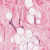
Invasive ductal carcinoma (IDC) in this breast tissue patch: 0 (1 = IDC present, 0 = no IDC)